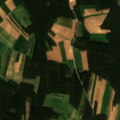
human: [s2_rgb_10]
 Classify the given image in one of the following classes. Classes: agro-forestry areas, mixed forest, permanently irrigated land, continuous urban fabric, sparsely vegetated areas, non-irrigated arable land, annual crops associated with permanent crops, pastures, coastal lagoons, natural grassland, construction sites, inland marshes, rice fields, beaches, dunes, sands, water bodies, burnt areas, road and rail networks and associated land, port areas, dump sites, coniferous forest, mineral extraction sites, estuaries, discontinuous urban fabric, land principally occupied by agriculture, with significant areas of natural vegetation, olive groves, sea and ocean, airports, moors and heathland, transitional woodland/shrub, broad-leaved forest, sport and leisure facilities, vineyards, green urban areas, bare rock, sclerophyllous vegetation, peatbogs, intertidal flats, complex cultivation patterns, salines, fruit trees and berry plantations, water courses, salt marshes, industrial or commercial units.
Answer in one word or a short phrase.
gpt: non-irrigated arable land, complex cultivation patterns, coniferous forest